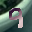
Label: 9